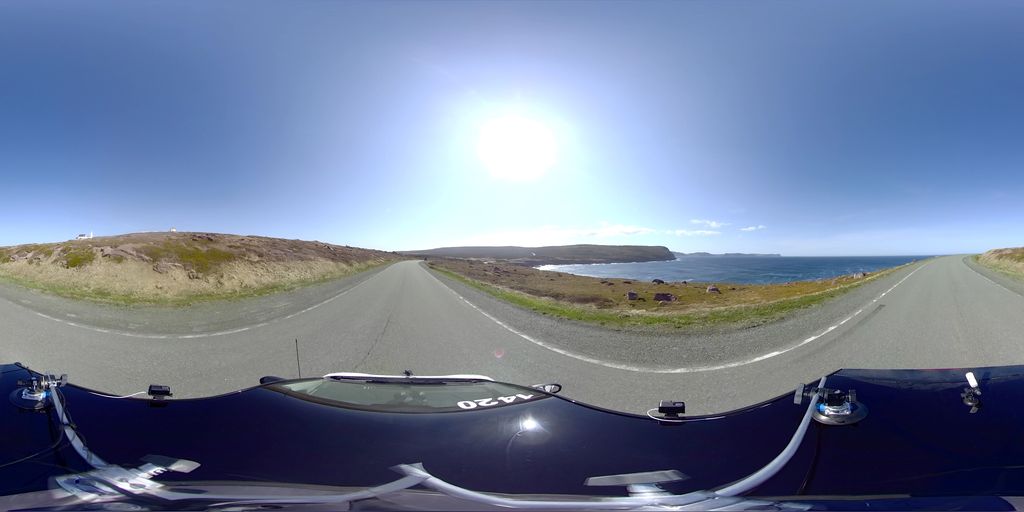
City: st_johns